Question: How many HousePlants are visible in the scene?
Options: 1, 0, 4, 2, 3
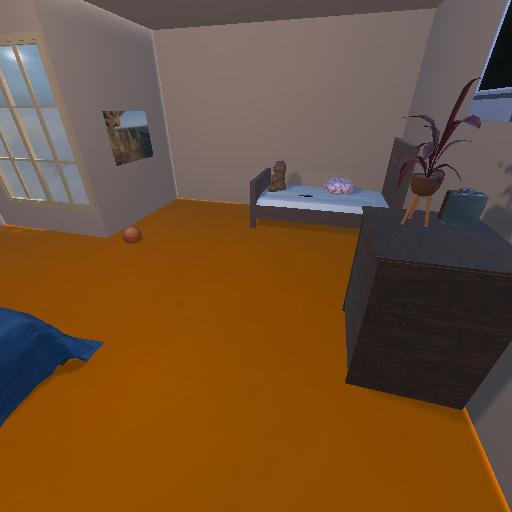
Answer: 1